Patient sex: F
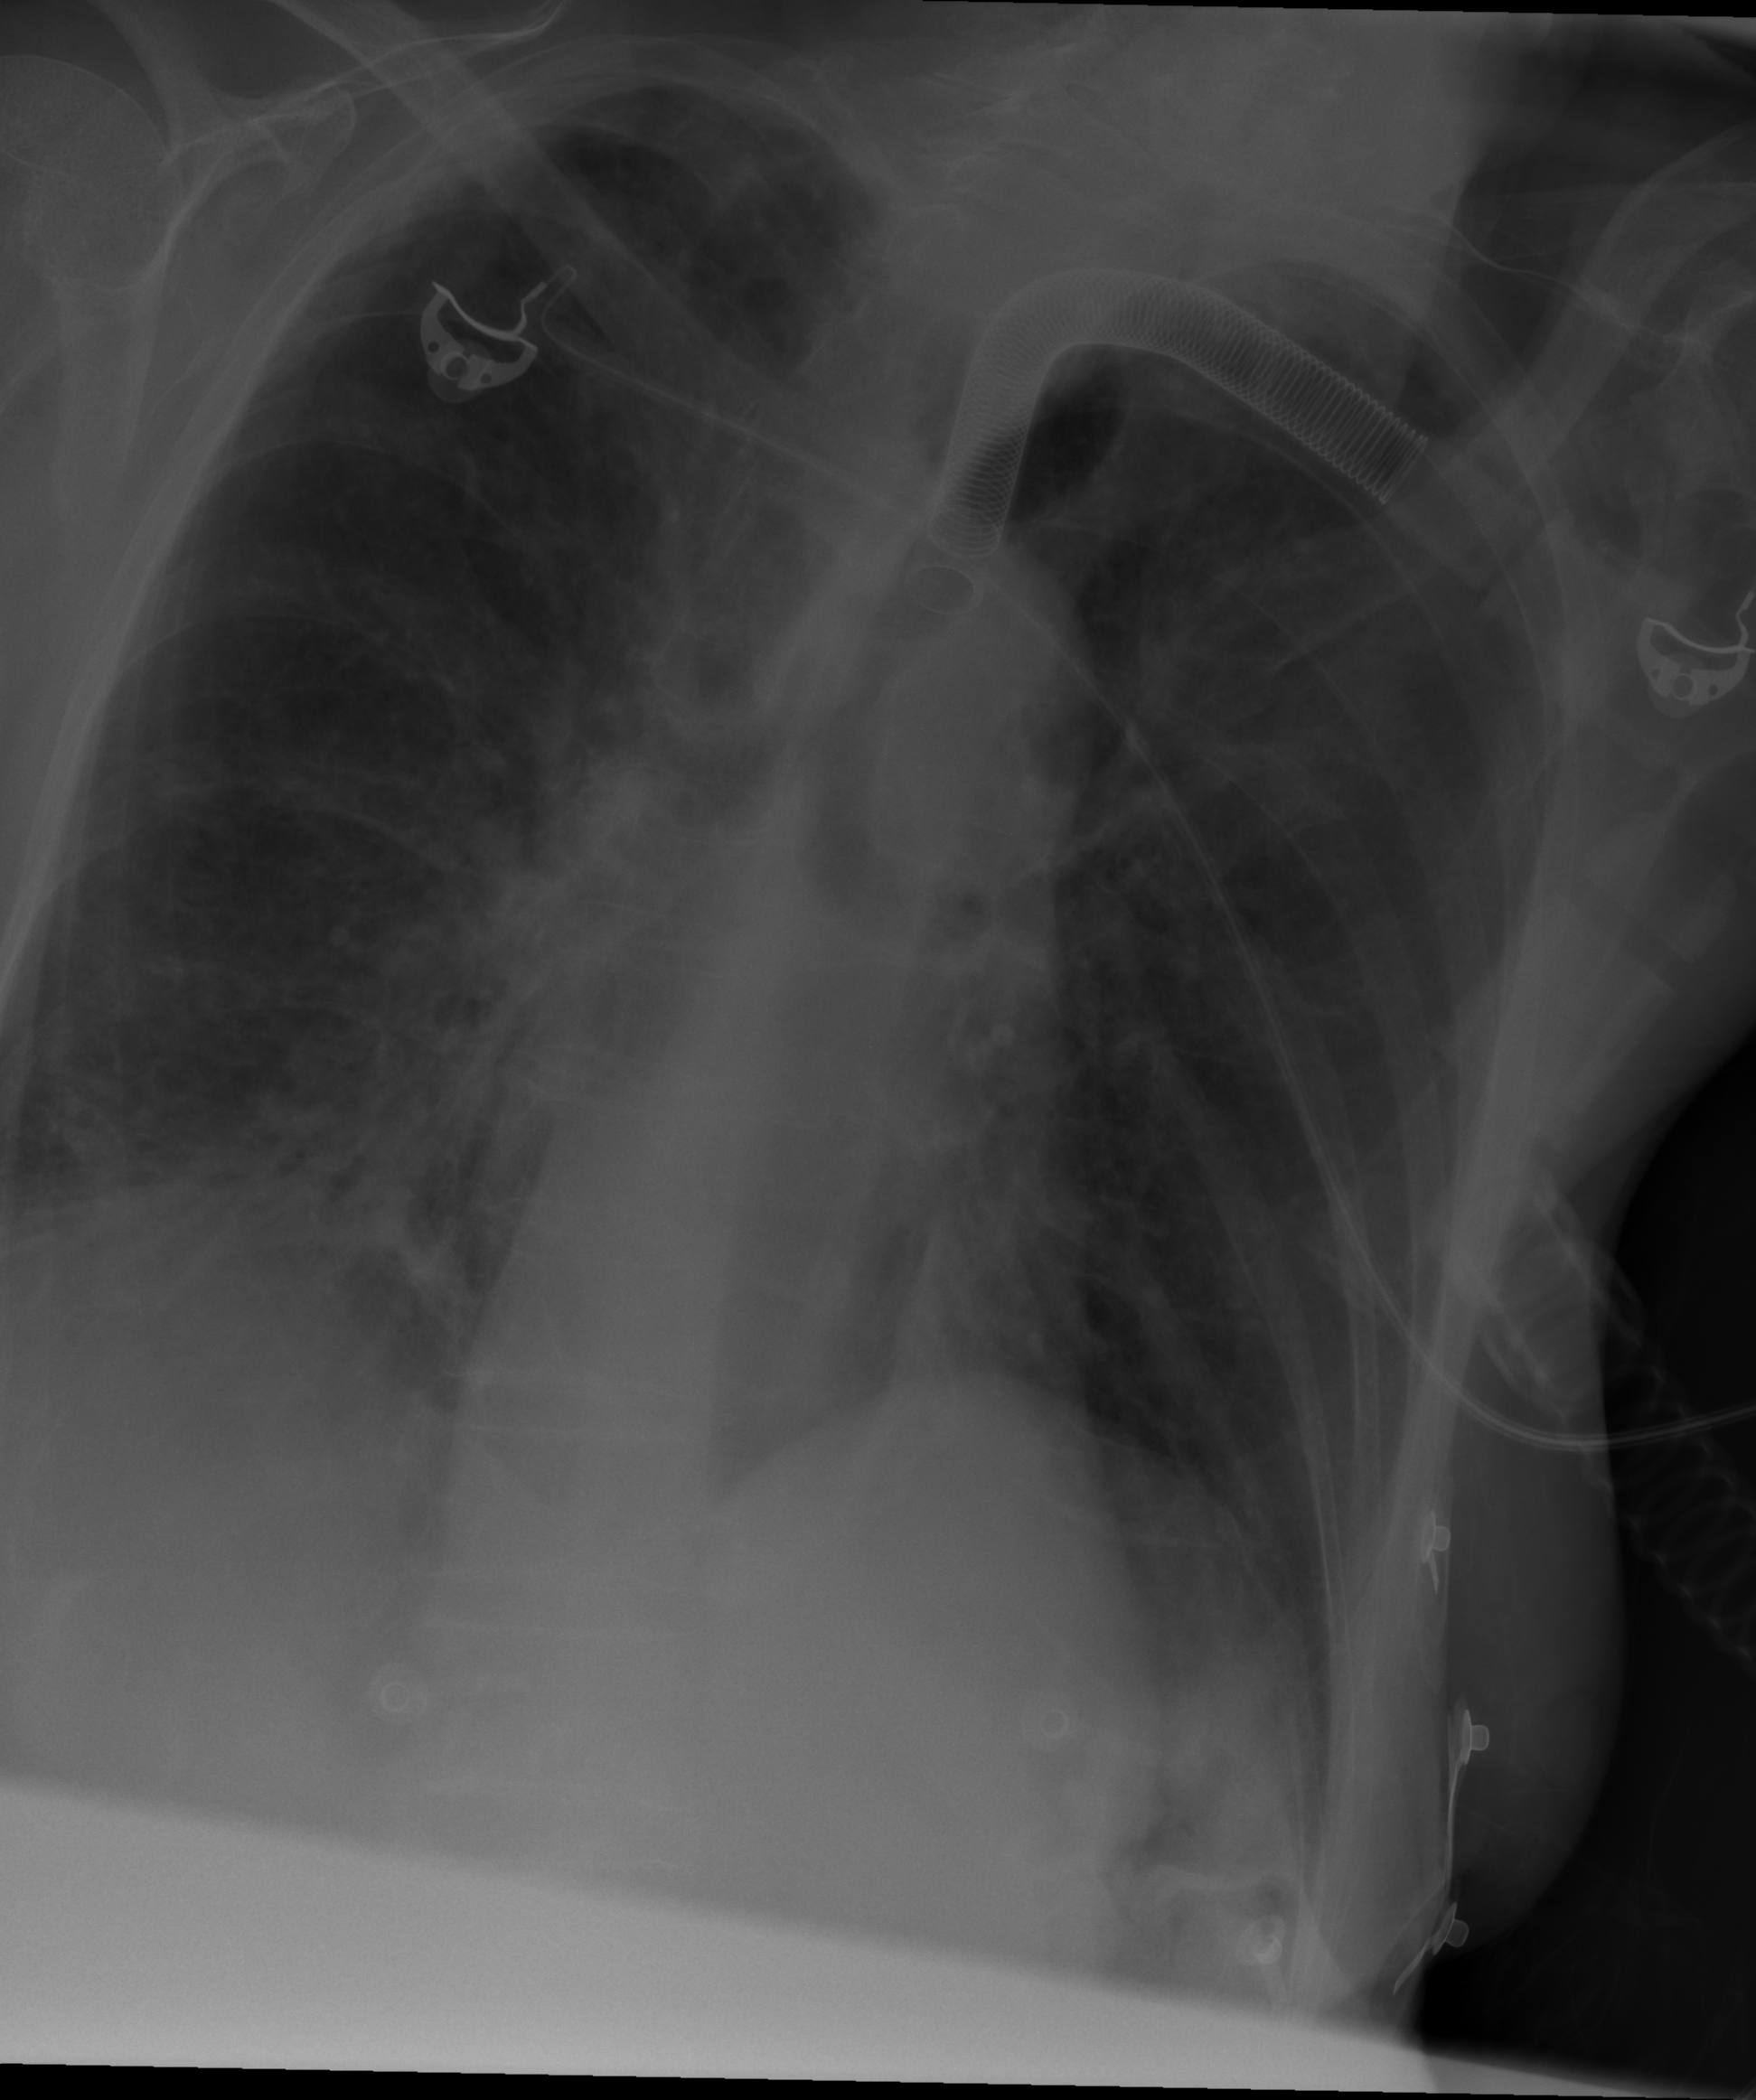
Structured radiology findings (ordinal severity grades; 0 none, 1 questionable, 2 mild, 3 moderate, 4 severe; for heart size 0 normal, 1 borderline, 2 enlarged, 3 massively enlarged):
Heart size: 0
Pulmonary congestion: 2
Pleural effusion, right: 0
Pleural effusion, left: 2
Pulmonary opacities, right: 2
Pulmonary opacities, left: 1
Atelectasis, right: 2
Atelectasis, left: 1